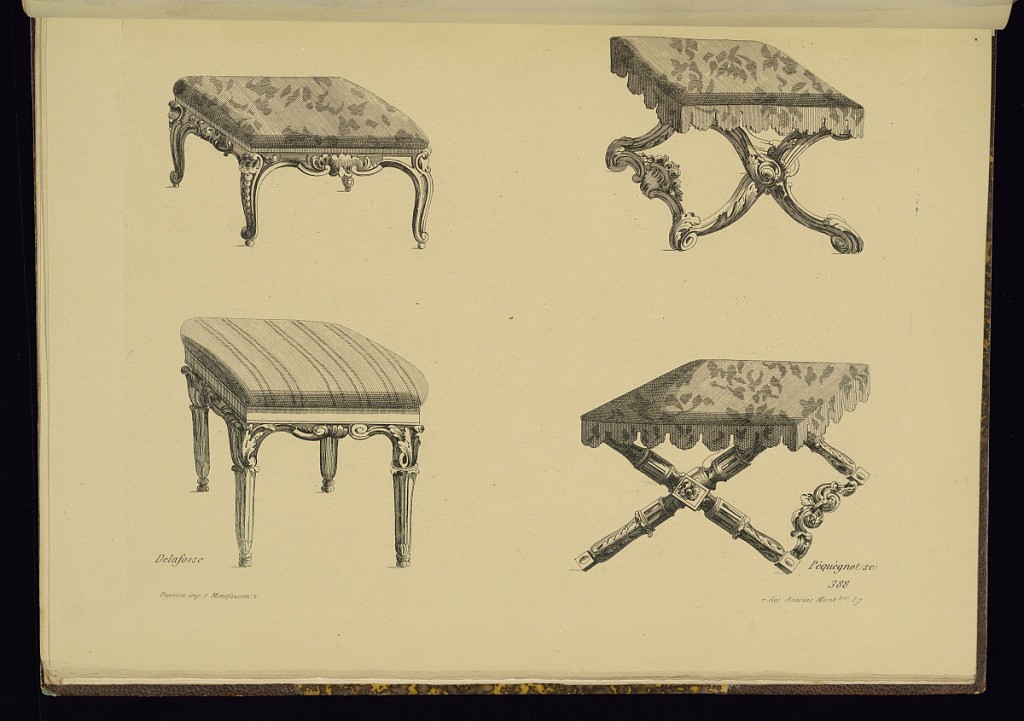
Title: Four Stool Designs
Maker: Jean-Charles Delafosse, French, 1734 – 1789
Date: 1849–66
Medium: Etching on paper
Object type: Print
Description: Four designs for upholstered stools. The two designs to the left feature x-frames with scrolling leaves and foliate motifs. The two designs to the right feature tapered and cabriole legs with scrolling leaves and fluting. The plate is signed with the printmaker, publisher, and original designer, and numbered.